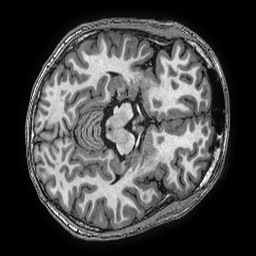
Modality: T1w
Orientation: axial
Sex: male
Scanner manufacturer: ge
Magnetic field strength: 3 T
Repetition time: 0.0077 s
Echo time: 0.003436 s